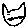
Label: cat